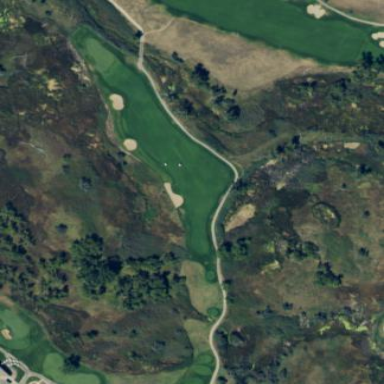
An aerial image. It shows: Golf fairway surrounded by grass.